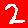
Digit: 2